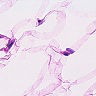
Metastatic tissue present: no